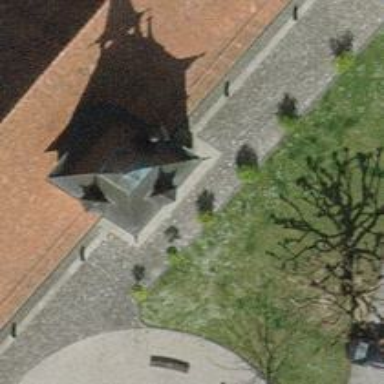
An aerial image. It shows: Bell tower that is man-made.